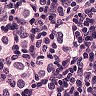
Metastatic tissue present: yes